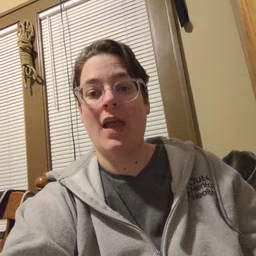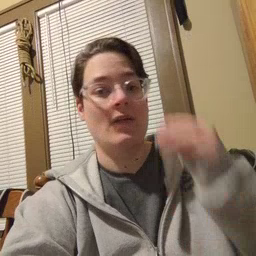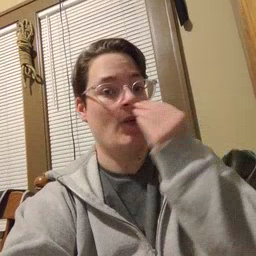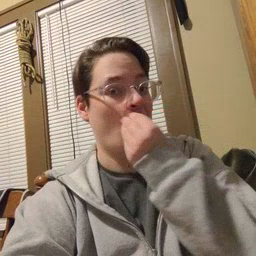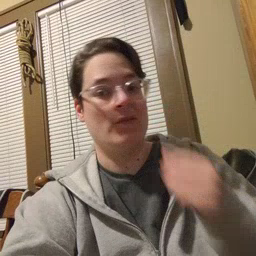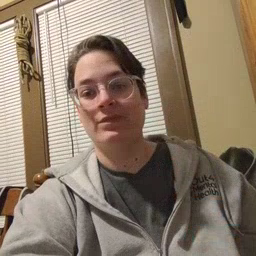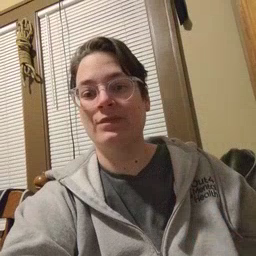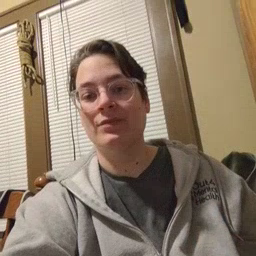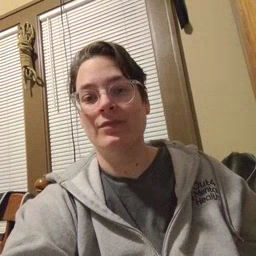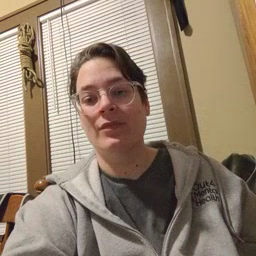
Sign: flower